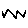
Label: zigzag